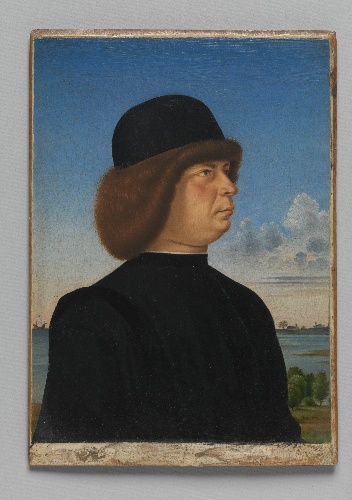
Title: Portrait of Alvise Contarini(?); (verso) A Tethered Roebuck
Artist: Jacometto (Jacometto Veneziano)
Artist bio: Italian, active Venice by ca. 1472–died before 1498
Date: ca. 1485–95
Object type: Painting
Classification: Paintings
Medium: Oil on wood; verso: oil and gold on wood
Dimensions: Overall 4 5/8 x 3 3/8 in. ; recto, painted surface 4 1/8 x 3 1/8 in.; verso, painted surface 4 3/8 x 3 1/8 in.
Department: Robert Lehman Collection
Credit line: Robert Lehman Collection, 1975
Accession year: 1975
Repository: Metropolitan Museum of Art, New York, NY
Tags: Men|Portraits|Profiles